Question:
I want disable editing Column 1 to Column 9 when Column 0 CheckBox is false and Checkbox value is true enable editing Column 1 to Column 9 when Column 0....How to do that?
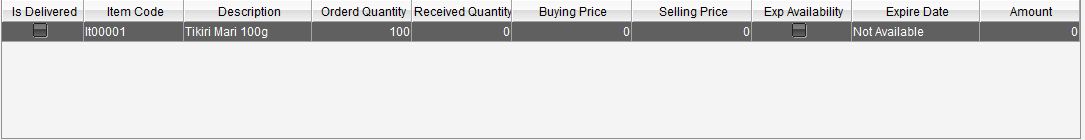
Answer: You need to override the 'isCellEditable' method from the 'TableModel'...for example
'''
public boolean isCellEditable(int rowIndex, int columnIndex) {
boolean isEditable = false;
if (columnIndex >= 1 && columnIndex <= 9) {
Object value = getValueAt(rowIndex, 0);
if (value instance Boolean) {
isEditable = !((boolean)value);
}
} else {
// Other columns...
}
return isEditable
}
'''
Check out <URL> for more details...